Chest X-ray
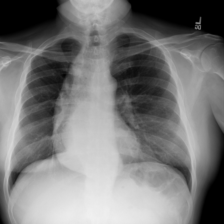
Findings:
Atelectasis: negative
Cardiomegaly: negative
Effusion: negative
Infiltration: negative
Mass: negative
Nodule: negative
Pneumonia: negative
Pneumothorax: negative
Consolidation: negative
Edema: negative
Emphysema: negative
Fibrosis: negative
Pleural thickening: negative
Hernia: negative